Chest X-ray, AP view. Patient: 60 years old, sex M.
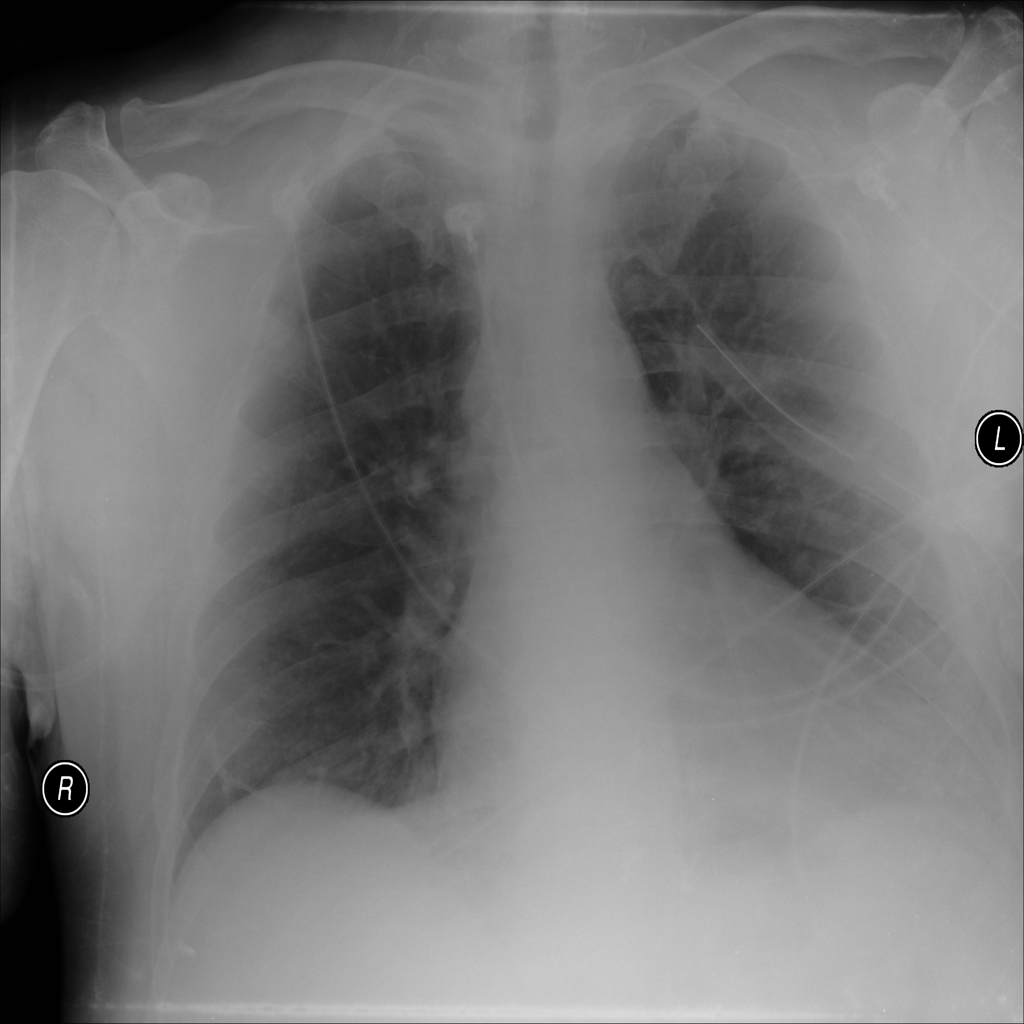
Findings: No Finding